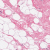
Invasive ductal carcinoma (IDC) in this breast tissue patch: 0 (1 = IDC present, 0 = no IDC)